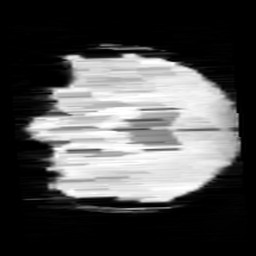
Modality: minIP
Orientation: coronal
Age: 10
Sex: male
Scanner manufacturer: siemens
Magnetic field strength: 3 T
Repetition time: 0.027 s
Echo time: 0.02 s